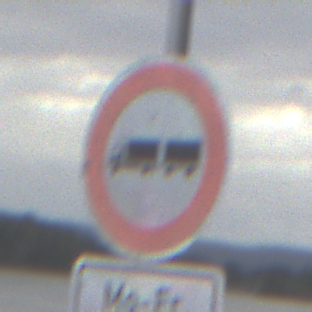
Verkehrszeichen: VerbotLastkraftwagenMitAnhaenger
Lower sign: ZeitangabenMitBeschraenkungAufWochentage2
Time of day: Midday
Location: Outdoor (Suburban)
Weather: Overcast
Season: NotSpecified
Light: Natural